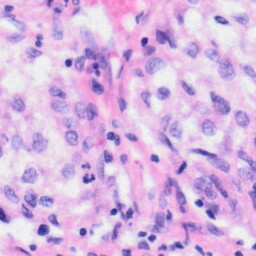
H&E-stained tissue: Liver